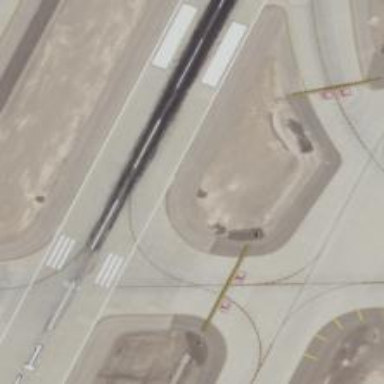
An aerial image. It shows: Image of taxiway at airport.